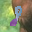
Label: 8